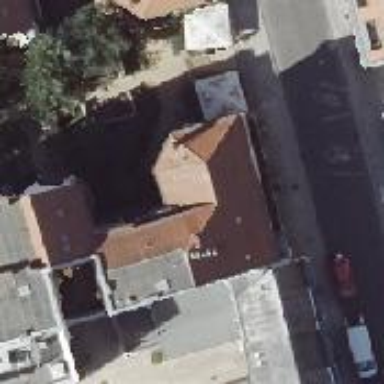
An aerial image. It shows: Cafe.